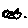
Label: fish